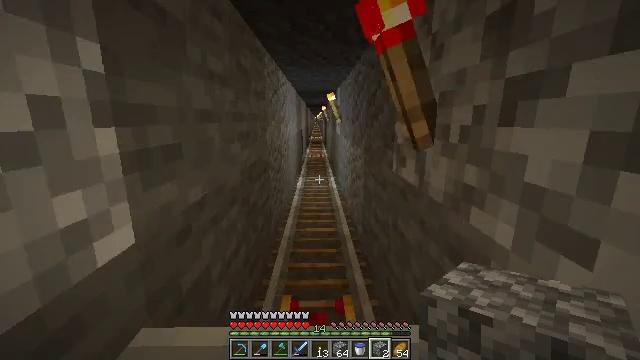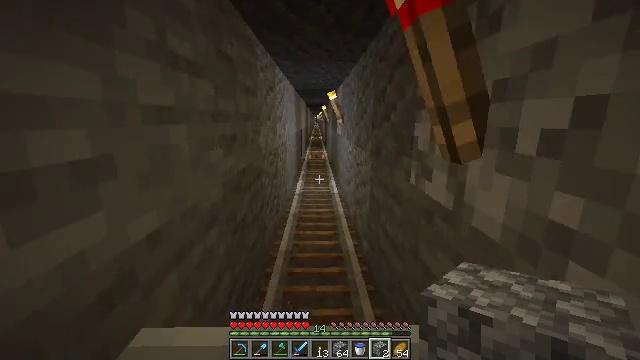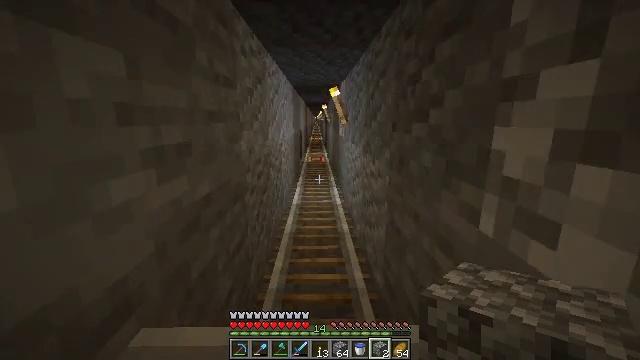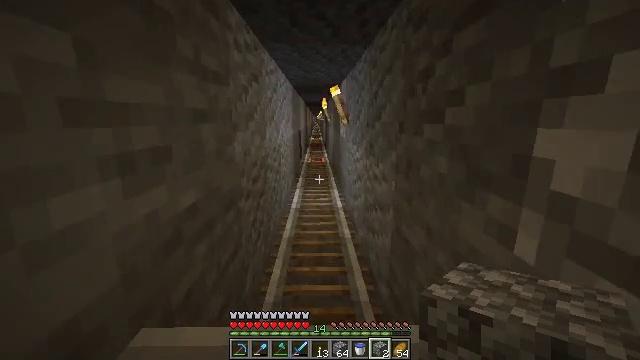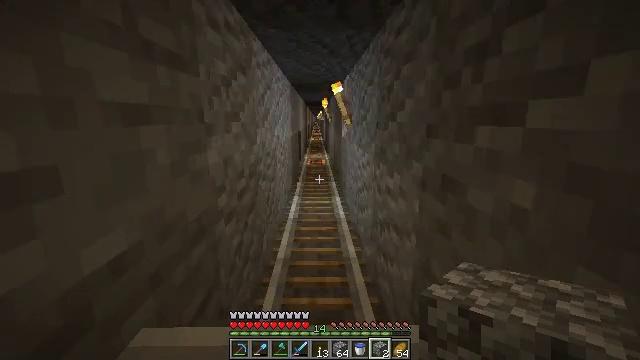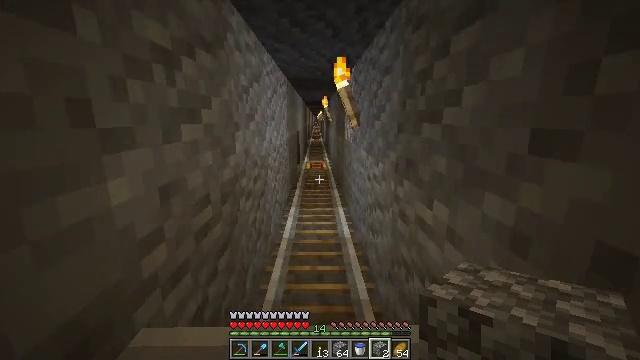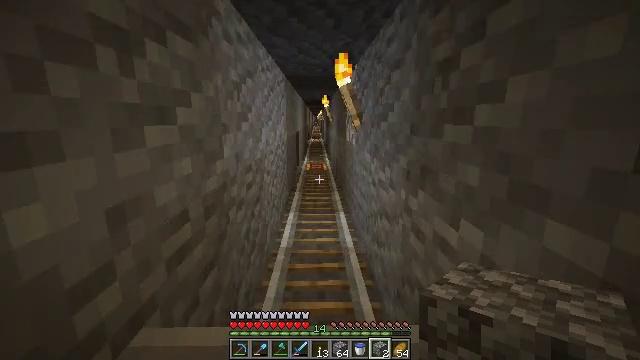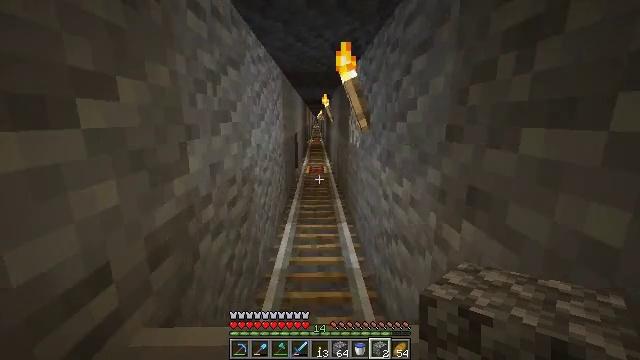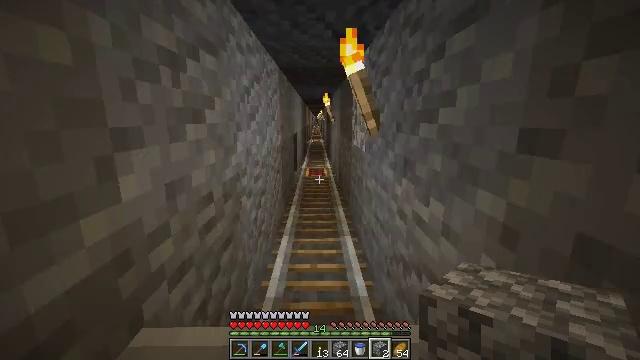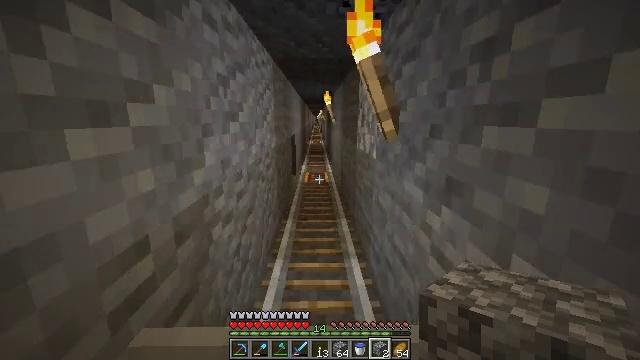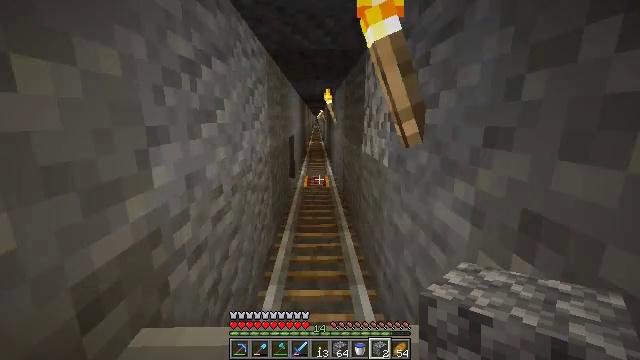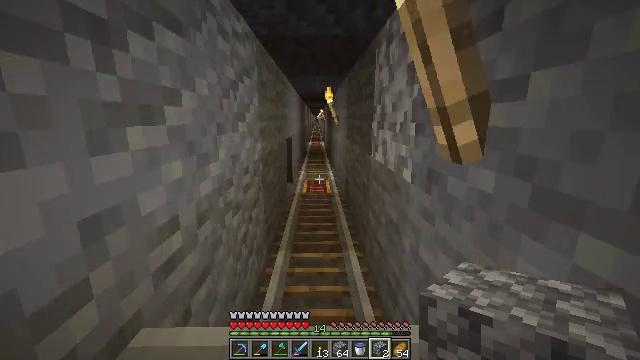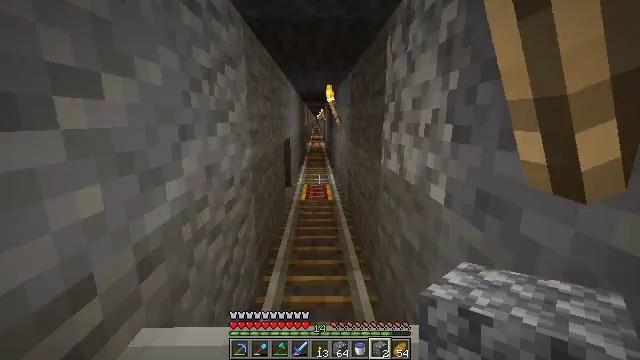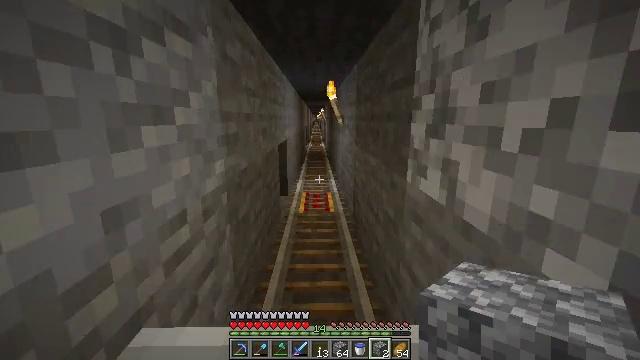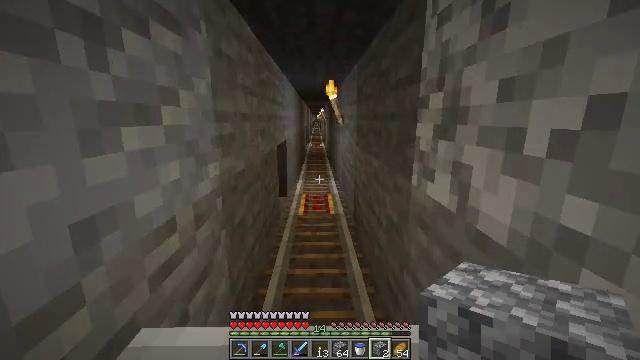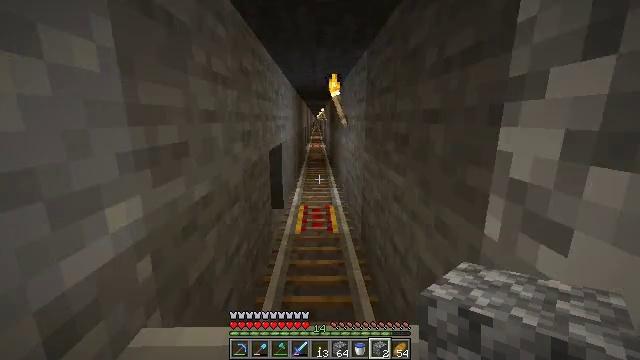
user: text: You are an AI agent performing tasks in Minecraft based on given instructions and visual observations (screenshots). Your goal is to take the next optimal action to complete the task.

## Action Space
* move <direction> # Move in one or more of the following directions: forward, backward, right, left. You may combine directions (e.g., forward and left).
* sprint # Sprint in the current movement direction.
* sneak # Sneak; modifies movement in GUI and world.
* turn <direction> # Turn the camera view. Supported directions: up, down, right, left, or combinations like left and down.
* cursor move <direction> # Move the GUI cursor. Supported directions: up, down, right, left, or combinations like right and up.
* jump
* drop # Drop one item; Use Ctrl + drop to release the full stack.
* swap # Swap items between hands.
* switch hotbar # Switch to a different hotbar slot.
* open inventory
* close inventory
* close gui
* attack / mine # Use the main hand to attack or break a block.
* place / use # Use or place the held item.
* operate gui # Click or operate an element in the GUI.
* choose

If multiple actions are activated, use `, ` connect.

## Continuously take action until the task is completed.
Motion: motion action
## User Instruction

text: Remove an iron nugget from the inventory.
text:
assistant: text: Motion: no_op
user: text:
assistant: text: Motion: no_op
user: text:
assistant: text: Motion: no_op
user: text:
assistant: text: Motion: no_op
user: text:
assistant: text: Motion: no_op
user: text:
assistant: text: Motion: no_op
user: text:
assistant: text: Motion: no_op
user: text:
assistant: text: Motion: no_op
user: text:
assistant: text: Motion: no_op
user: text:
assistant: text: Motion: no_op
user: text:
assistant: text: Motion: no_op
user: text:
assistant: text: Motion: no_op
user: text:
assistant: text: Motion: no_op
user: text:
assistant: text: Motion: no_op
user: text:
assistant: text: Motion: no_op
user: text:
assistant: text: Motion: no_op
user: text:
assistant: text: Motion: no_op
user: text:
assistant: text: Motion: no_op
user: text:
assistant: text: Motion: no_op
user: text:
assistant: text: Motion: no_op
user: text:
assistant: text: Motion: no_op
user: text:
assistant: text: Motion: no_op
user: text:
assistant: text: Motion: no_op
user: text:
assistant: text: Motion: no_op
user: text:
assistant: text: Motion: no_op
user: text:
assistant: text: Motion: no_op
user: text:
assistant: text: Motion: no_op
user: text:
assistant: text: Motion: no_op
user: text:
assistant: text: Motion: no_op
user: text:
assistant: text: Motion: no_op